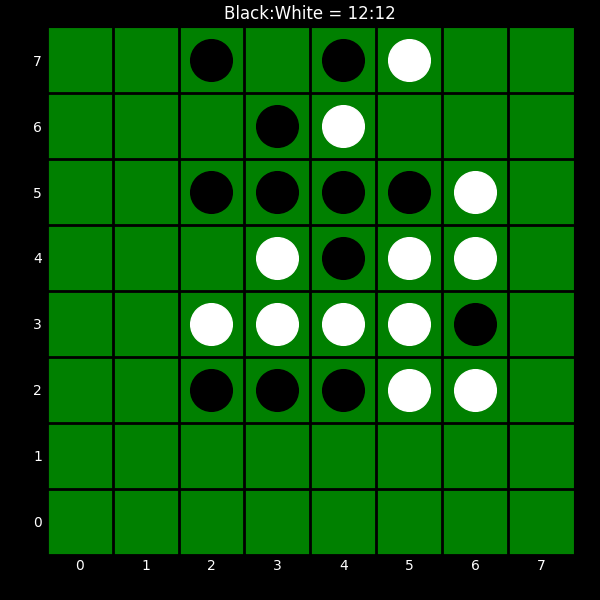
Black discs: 12
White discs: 12